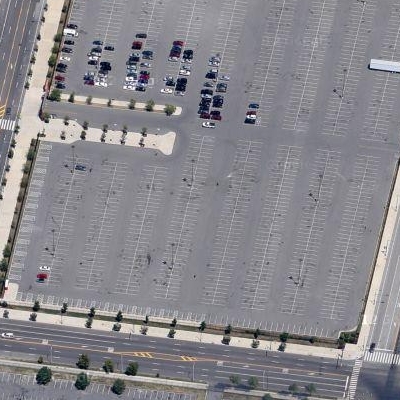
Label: gParking